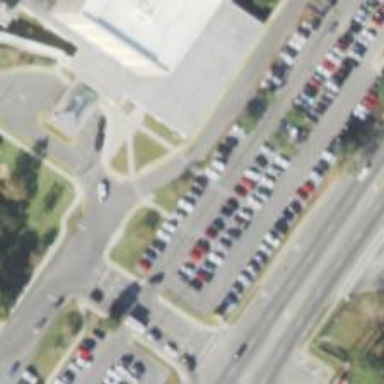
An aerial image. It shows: Parking space is available.